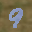
Label: 9